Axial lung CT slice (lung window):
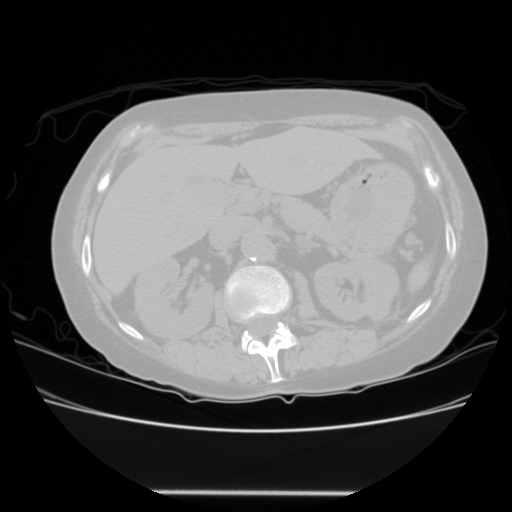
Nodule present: no